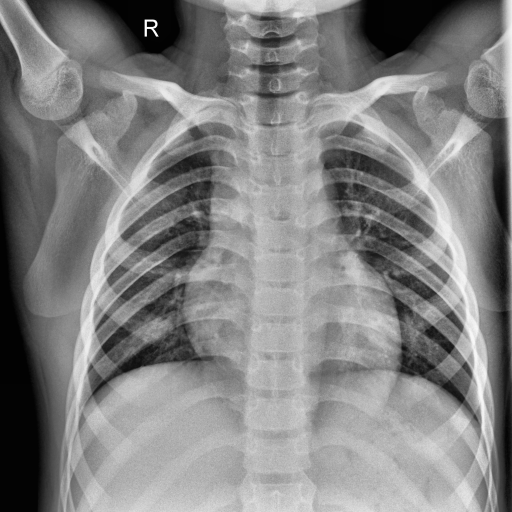
Finding: NORMAL